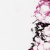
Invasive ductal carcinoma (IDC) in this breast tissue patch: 0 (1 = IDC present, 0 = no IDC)